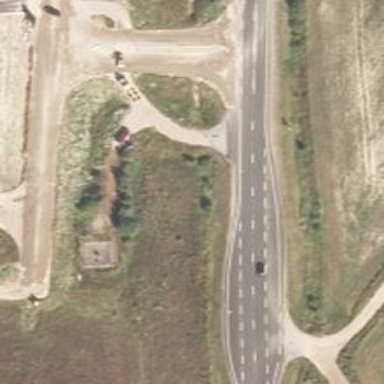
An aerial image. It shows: Secondary road with asphalt surface.